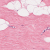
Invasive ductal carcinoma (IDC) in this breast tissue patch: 0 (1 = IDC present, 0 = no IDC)